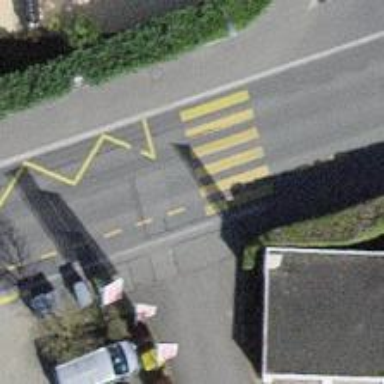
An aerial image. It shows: Marked crossing on the road.